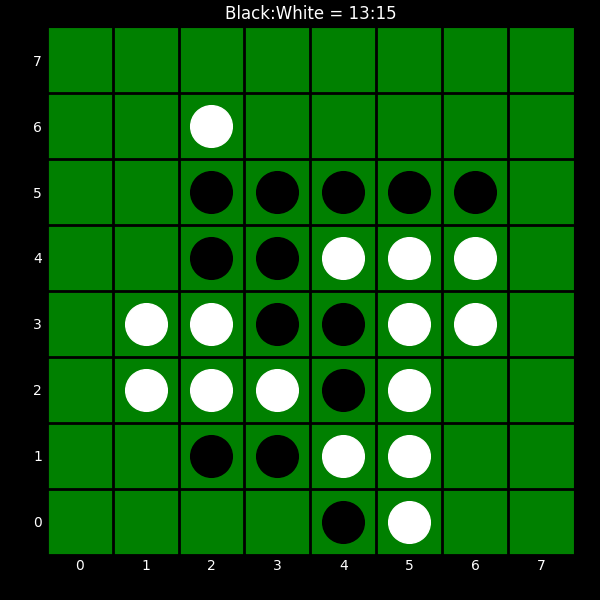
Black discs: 13
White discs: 15